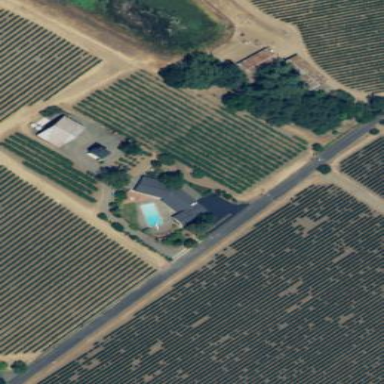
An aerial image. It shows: Vineyard with wine grapes as the main crop.